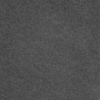
Label: dusty